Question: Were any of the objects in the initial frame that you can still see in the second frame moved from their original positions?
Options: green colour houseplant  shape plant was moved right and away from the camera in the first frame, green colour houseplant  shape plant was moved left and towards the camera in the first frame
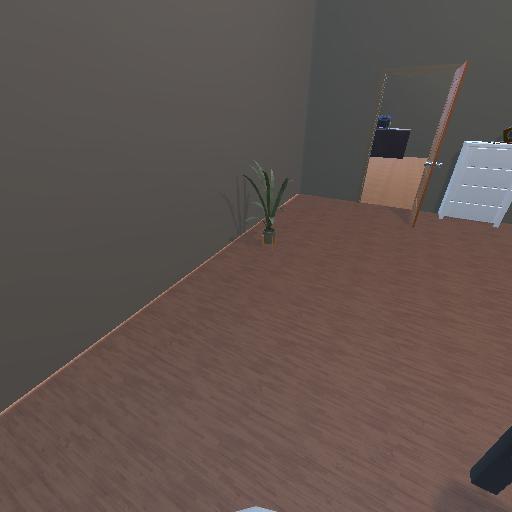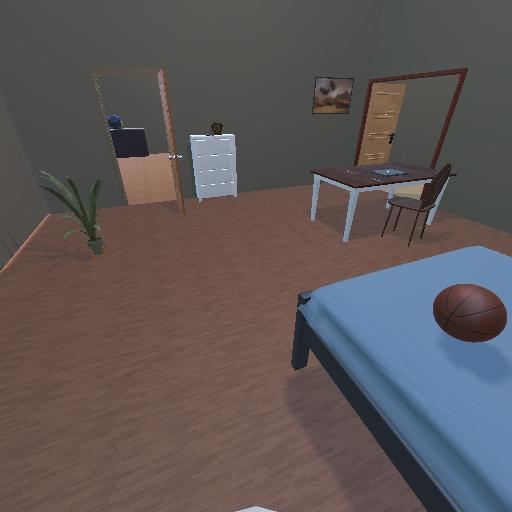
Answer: green colour houseplant  shape plant was moved right and away from the camera in the first frame